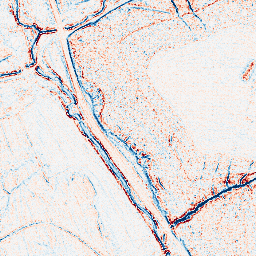
Category: edge_preserving
Decomposition family: bilateral
Decomposition parameters: d: 5
sigma_color: 25
sigma_space: 150
Upsampling method: sinc_blackman
Upsampling parameters: scale: 8
kernel_size: 16
Upsampling scale: 8